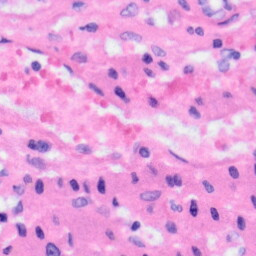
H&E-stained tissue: Liver